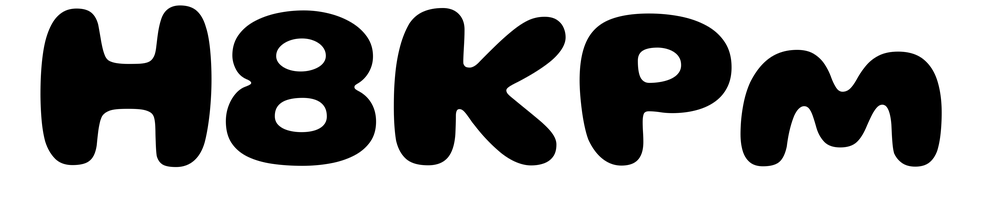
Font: Gluten_Bold